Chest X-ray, PA view. Patient: 55 years old, sex M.
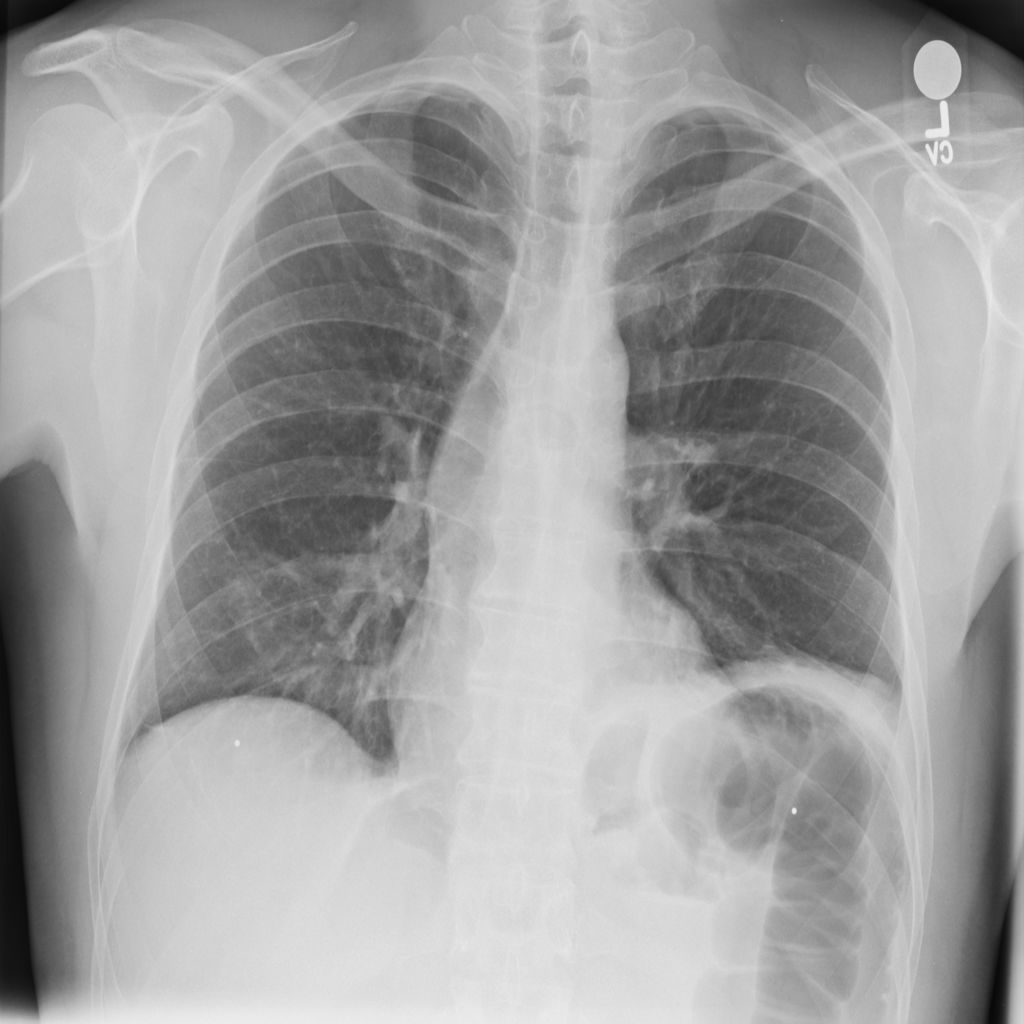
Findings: Atelectasis